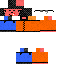
A male human skin with medium skin, wearing brown long hair dressed in a blue hoodie and blue pants, featuring a closed mouth.